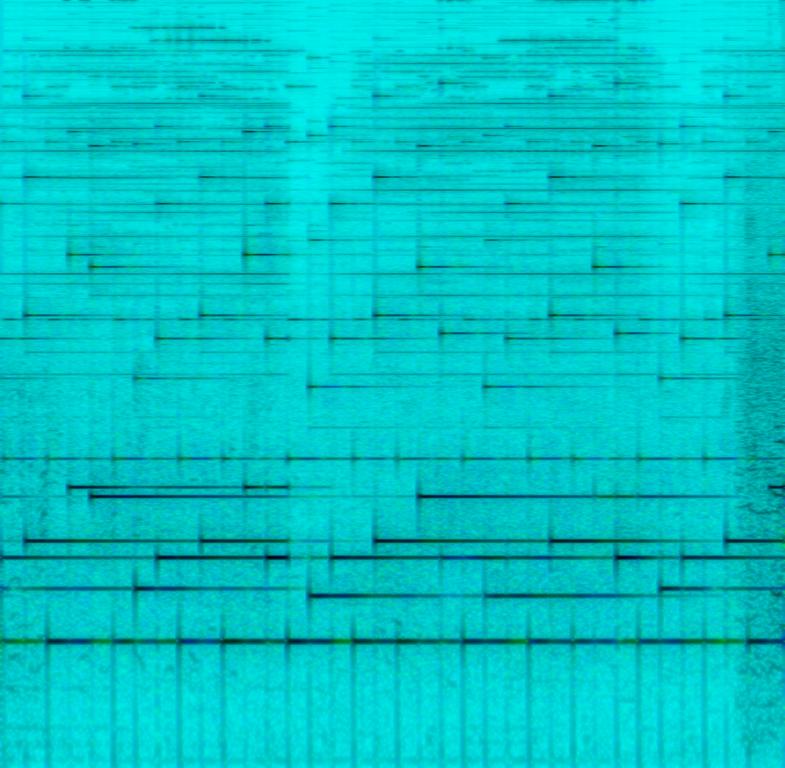
The low quality recording features a hip hop song, that consists of flat male vocal rapping over widely spread shimmering bells, punchy kicks and claps, playing in the background. Right before the beat drops there is a short flat female vocal. There are some people talking to each other, while one of them is yelling. It sounds noisy and haunting and energetic thanks to the song.